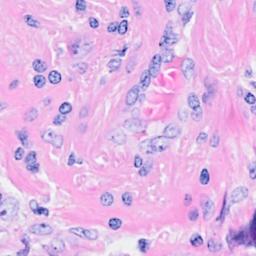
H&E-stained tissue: Breast